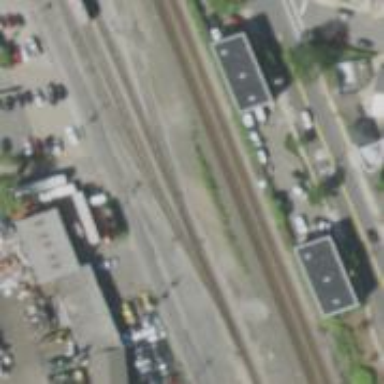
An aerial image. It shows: Railway siding with rails.